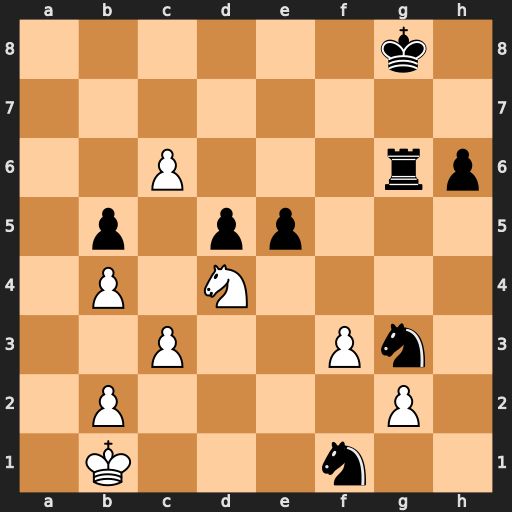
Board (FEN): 6k1/8/2P3rp/1p1pp3/1P1N4/2P2Pn1/1P4P1/1K3n2
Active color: w
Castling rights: -
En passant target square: -
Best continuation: c7 exd4 c8=Q+